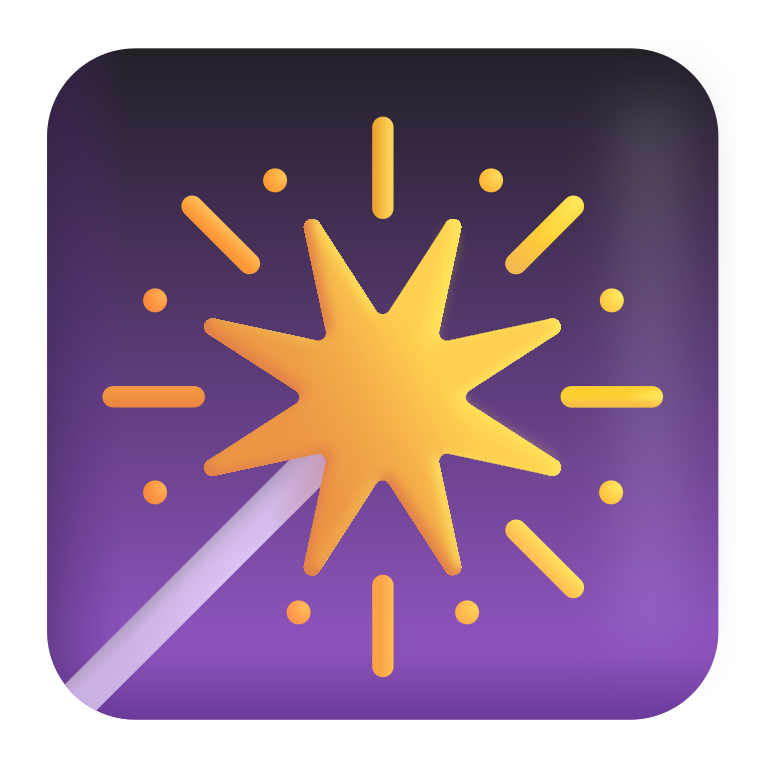
sparkler color